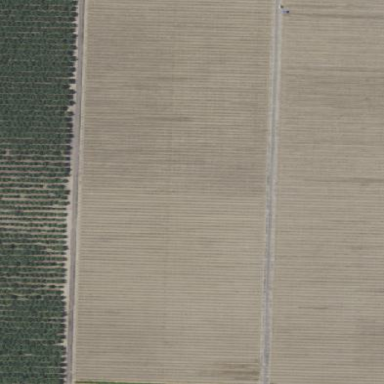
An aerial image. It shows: Vineyard.